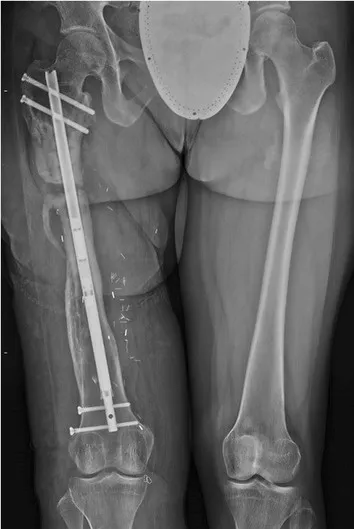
Long leg weight-bearing plain films demonstrating femur at eight weeks after lengthening with mechanical shortening of nail.
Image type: radiology (x_ray)